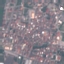
Land use / land cover: Residential